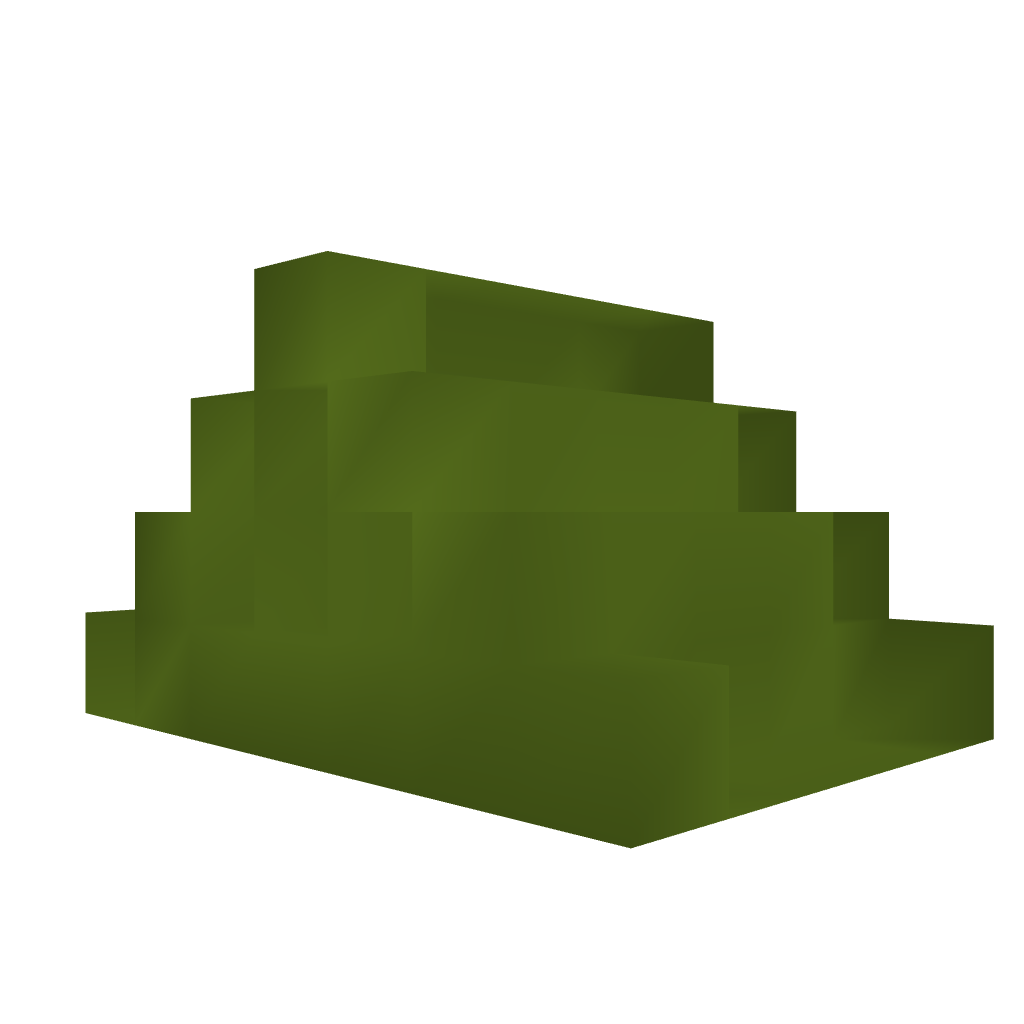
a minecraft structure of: Camping Tent